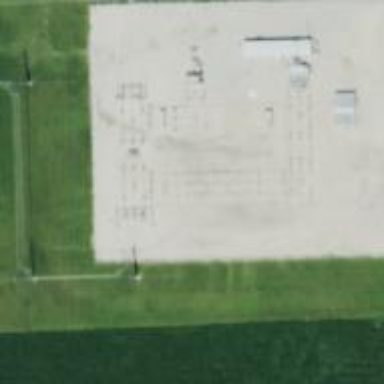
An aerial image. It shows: Distribution level power substation surrounded by fence.